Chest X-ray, AP view. Patient: 62 years old, sex M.
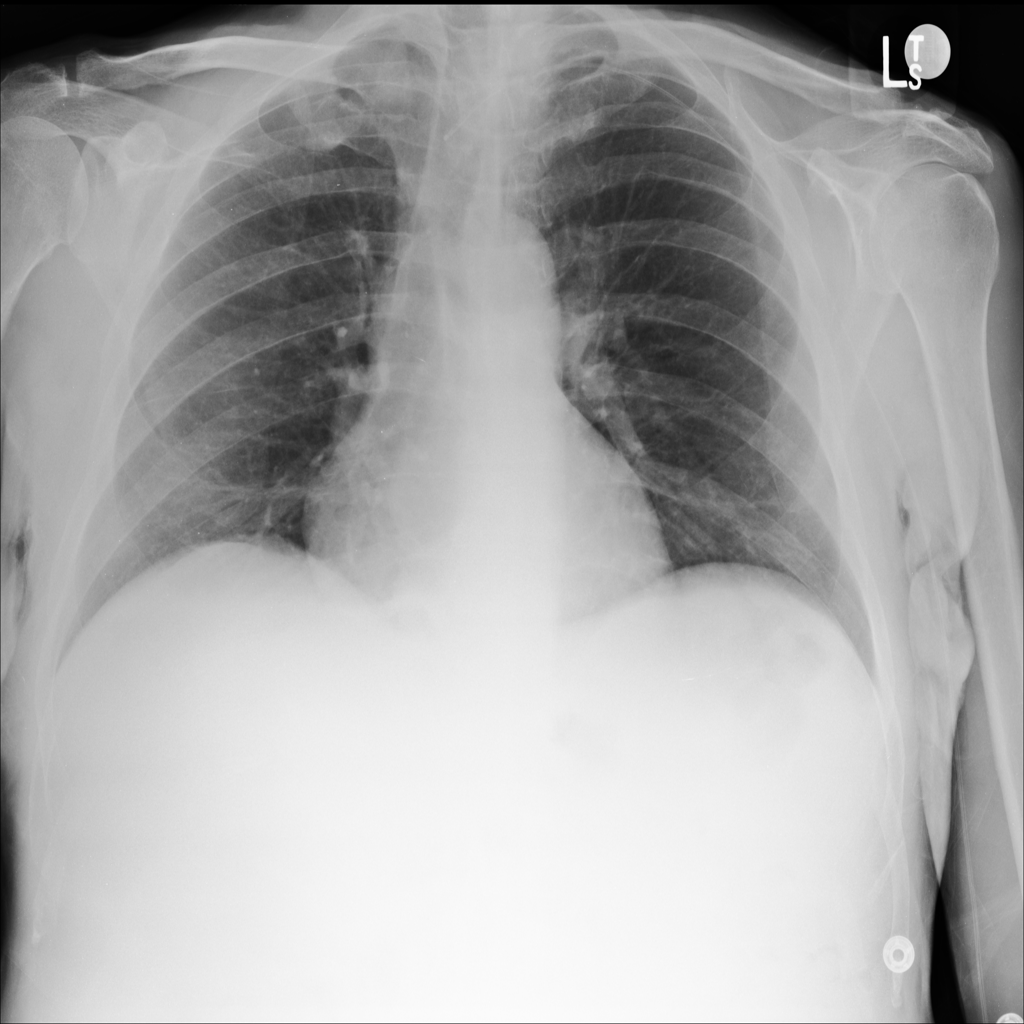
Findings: No Finding